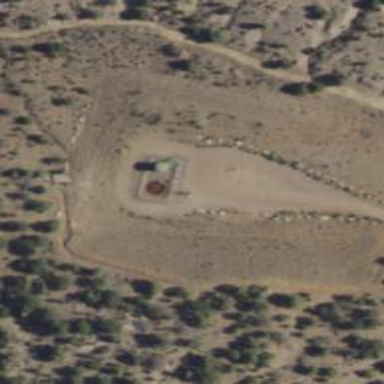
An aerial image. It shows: Storage tank with man-made structure.